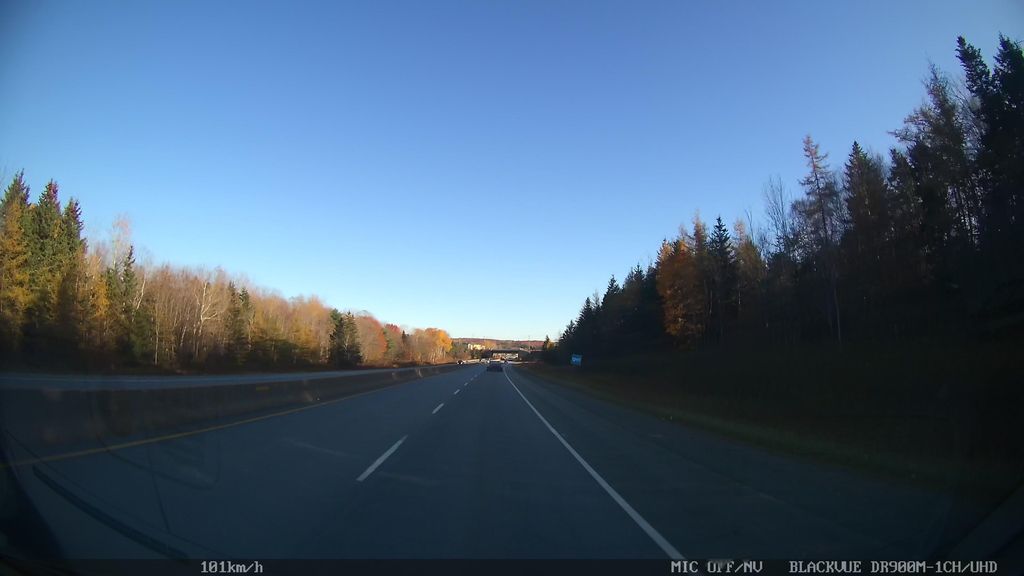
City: halifax